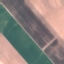
Land use / land cover: AnnualCrop